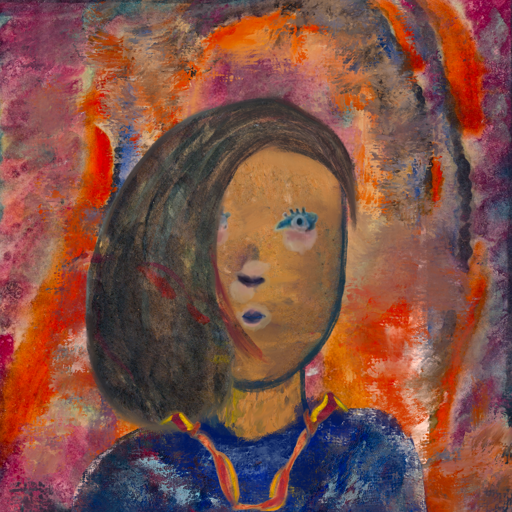
Background: Experience, Head And Neck Front: In_The_Sun, Face Front: Hill_Girl, Bust: Irani, Hair Front: Gypsy_Mother, Head Accessory: Blank, Second Necklace: Gypsy_Mother_1, Necklace: Blank, Baby: Blank